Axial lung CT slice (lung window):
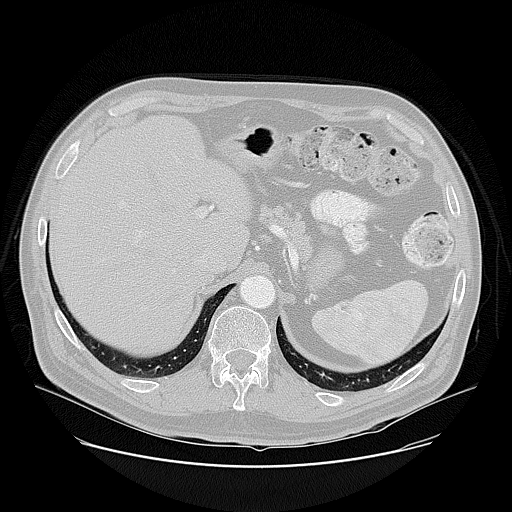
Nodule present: no